Interaction volume radius: 5 \u00c5
Interaction volume height: 10 \u00c5
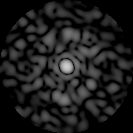
Disorder parameter: 0.8326